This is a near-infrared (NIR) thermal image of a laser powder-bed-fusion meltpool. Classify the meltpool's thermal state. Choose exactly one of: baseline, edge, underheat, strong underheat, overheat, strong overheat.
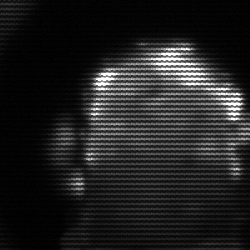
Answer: baseline